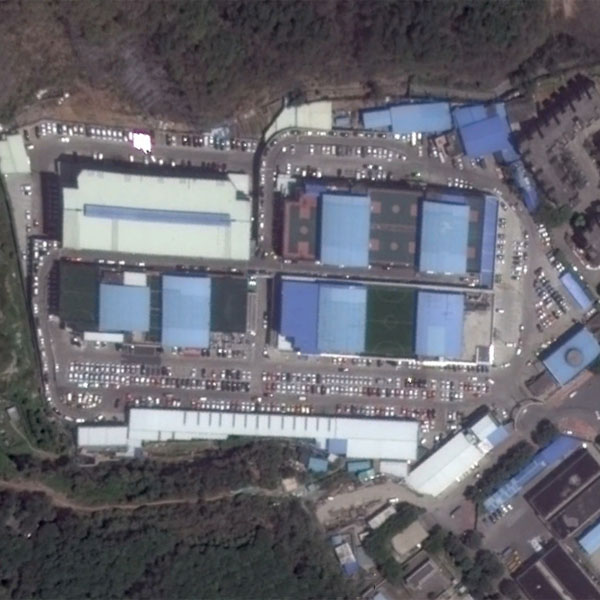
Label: Industrial